Question: Disclaimer: I'm a beginner to neo4j. I've walked through the tutorial. I've built my data, and loaded it into a graphdb and I'm trying to validate that it imported correctly.
I'm not sure if the problem I'm having is something I'm doing in the import or in the cypher query.
I'm using <URL>:
application_id node file:
'''
application_id:ID(application_id),:LABEL
<PHONE>,application_id
<PHONE>,application_id
'''
personal_phone node file:
'''
personal_phone:ID(personal_phone),:LABEL
<PHONE>,personal_phone
'''
relationship file:
'''
:START_ID(personal_phone),:END_ID(application_id),:TYPE
<PHONE>,<PHONE>,APPLIED
<PHONE>,<PHONE>,APPLIED
'''
My cypher query:
'''
match p= (a {personal_phone:'<PHONE>'}) -->(b) return p
'''
In my results I see that the personal_phone node has 2 'APPLIED' relationships with each of the application_id nodes. I'd expect to see only one. Where am I going wrong?
This is what I see. The center node is the 'personal_phone' node.

So I figured out that using the 'dump' statement from the neo4j shell I could get an export of the database. I figured I'd run it for the nodes in question:
'''
$ dump match p= (a personal_phone:'<PHONE>'})-->(b) return p;
'''
Returns:
'''
begin
create (_5:'application_id' {'application_id':"<PHONE>"})
create (_410:'application_id' {'application_id':"<PHONE>"})
create (_6928:'personal_phone' {'personal_phone':"<PHONE>"})
create _6928-[:'APPLIED']->_410
create _6928-[:'APPLIED']->_5
create _6928-[:'APPLIED']->_410
create _6928-[:'APPLIED']->_5
;
commit
'''
This shows that I definitely have duplicate relationships. Any ideas on how I can fix this?
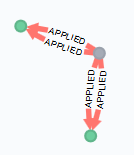
Answer: Ugh - dumb mistake in my import was the issue. It went unnoticed because there were soo many different files being imported but basically I had the relationships file importing twice in my script file:
'''
--relationships "f: emp
_personal_phone_application_id_APPLIED.csv"
--relationships "f: emp
_personal_phone_application_id_APPLIED.csv"
'''